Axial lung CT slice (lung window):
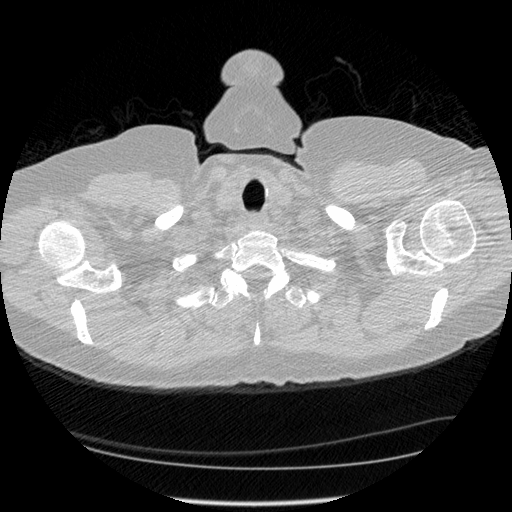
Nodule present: no